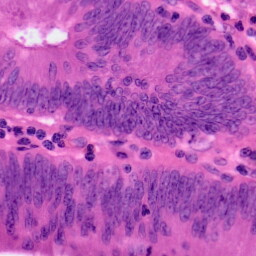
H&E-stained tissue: Colon